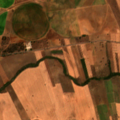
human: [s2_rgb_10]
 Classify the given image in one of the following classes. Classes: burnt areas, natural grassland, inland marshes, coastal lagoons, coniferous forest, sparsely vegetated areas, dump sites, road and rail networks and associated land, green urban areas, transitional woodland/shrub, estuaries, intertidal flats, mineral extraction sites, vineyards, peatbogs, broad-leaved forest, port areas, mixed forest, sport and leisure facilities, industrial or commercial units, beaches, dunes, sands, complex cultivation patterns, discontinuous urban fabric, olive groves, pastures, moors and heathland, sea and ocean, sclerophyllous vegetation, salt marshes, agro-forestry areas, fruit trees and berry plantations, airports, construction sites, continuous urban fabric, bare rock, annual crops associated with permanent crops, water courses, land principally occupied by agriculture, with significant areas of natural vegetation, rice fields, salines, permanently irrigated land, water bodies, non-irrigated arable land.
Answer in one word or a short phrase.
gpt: non-irrigated arable land, permanently irrigated land, complex cultivation patterns